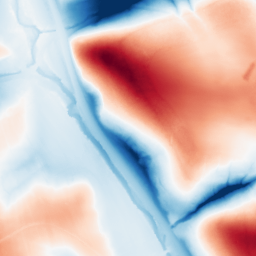
Category: classical
Decomposition family: gaussian_anisotropic
Decomposition parameters: sigma_x: 20
sigma_y: 50
Upsampling method: cubic_catmull_rom
Upsampling parameters: scale: 2
Upsampling scale: 2